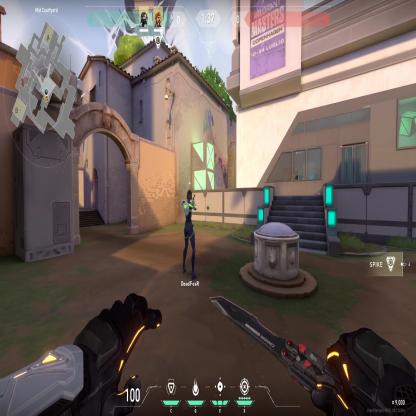
Label: teammate